Field crop: tomato
Growth stage: 1
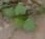
Species: solanum